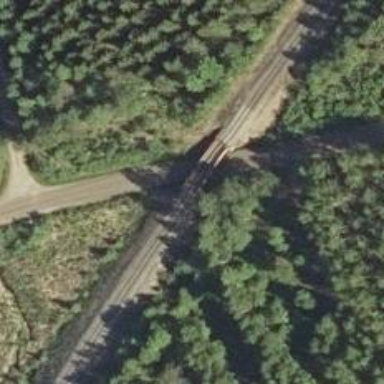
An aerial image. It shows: Continuous rail for railway.